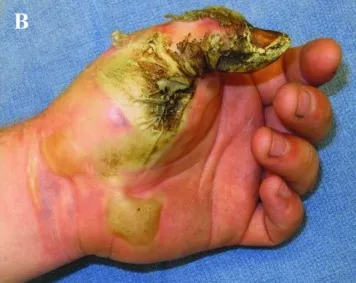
The left hand. Following a high-voltage electrical injury.
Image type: medical_photograph (other_medical_photograph)